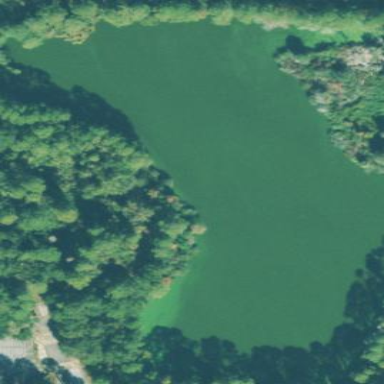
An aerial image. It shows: Serene pond surrounded by nature.